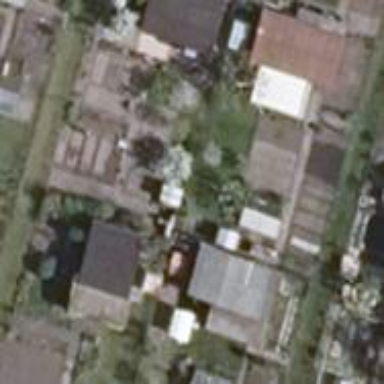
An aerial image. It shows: Plot within allotments.